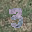
Label: 3